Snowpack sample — Buffalo Mountain, Silverthorne, Colorado, USA (2/22/26, 2:02 PM MST)
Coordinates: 39.622, -106.113
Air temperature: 33 °F
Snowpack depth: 63 cm
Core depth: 50 cm
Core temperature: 28.4 °F
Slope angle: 11°, slope face: 116°
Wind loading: low
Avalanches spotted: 0
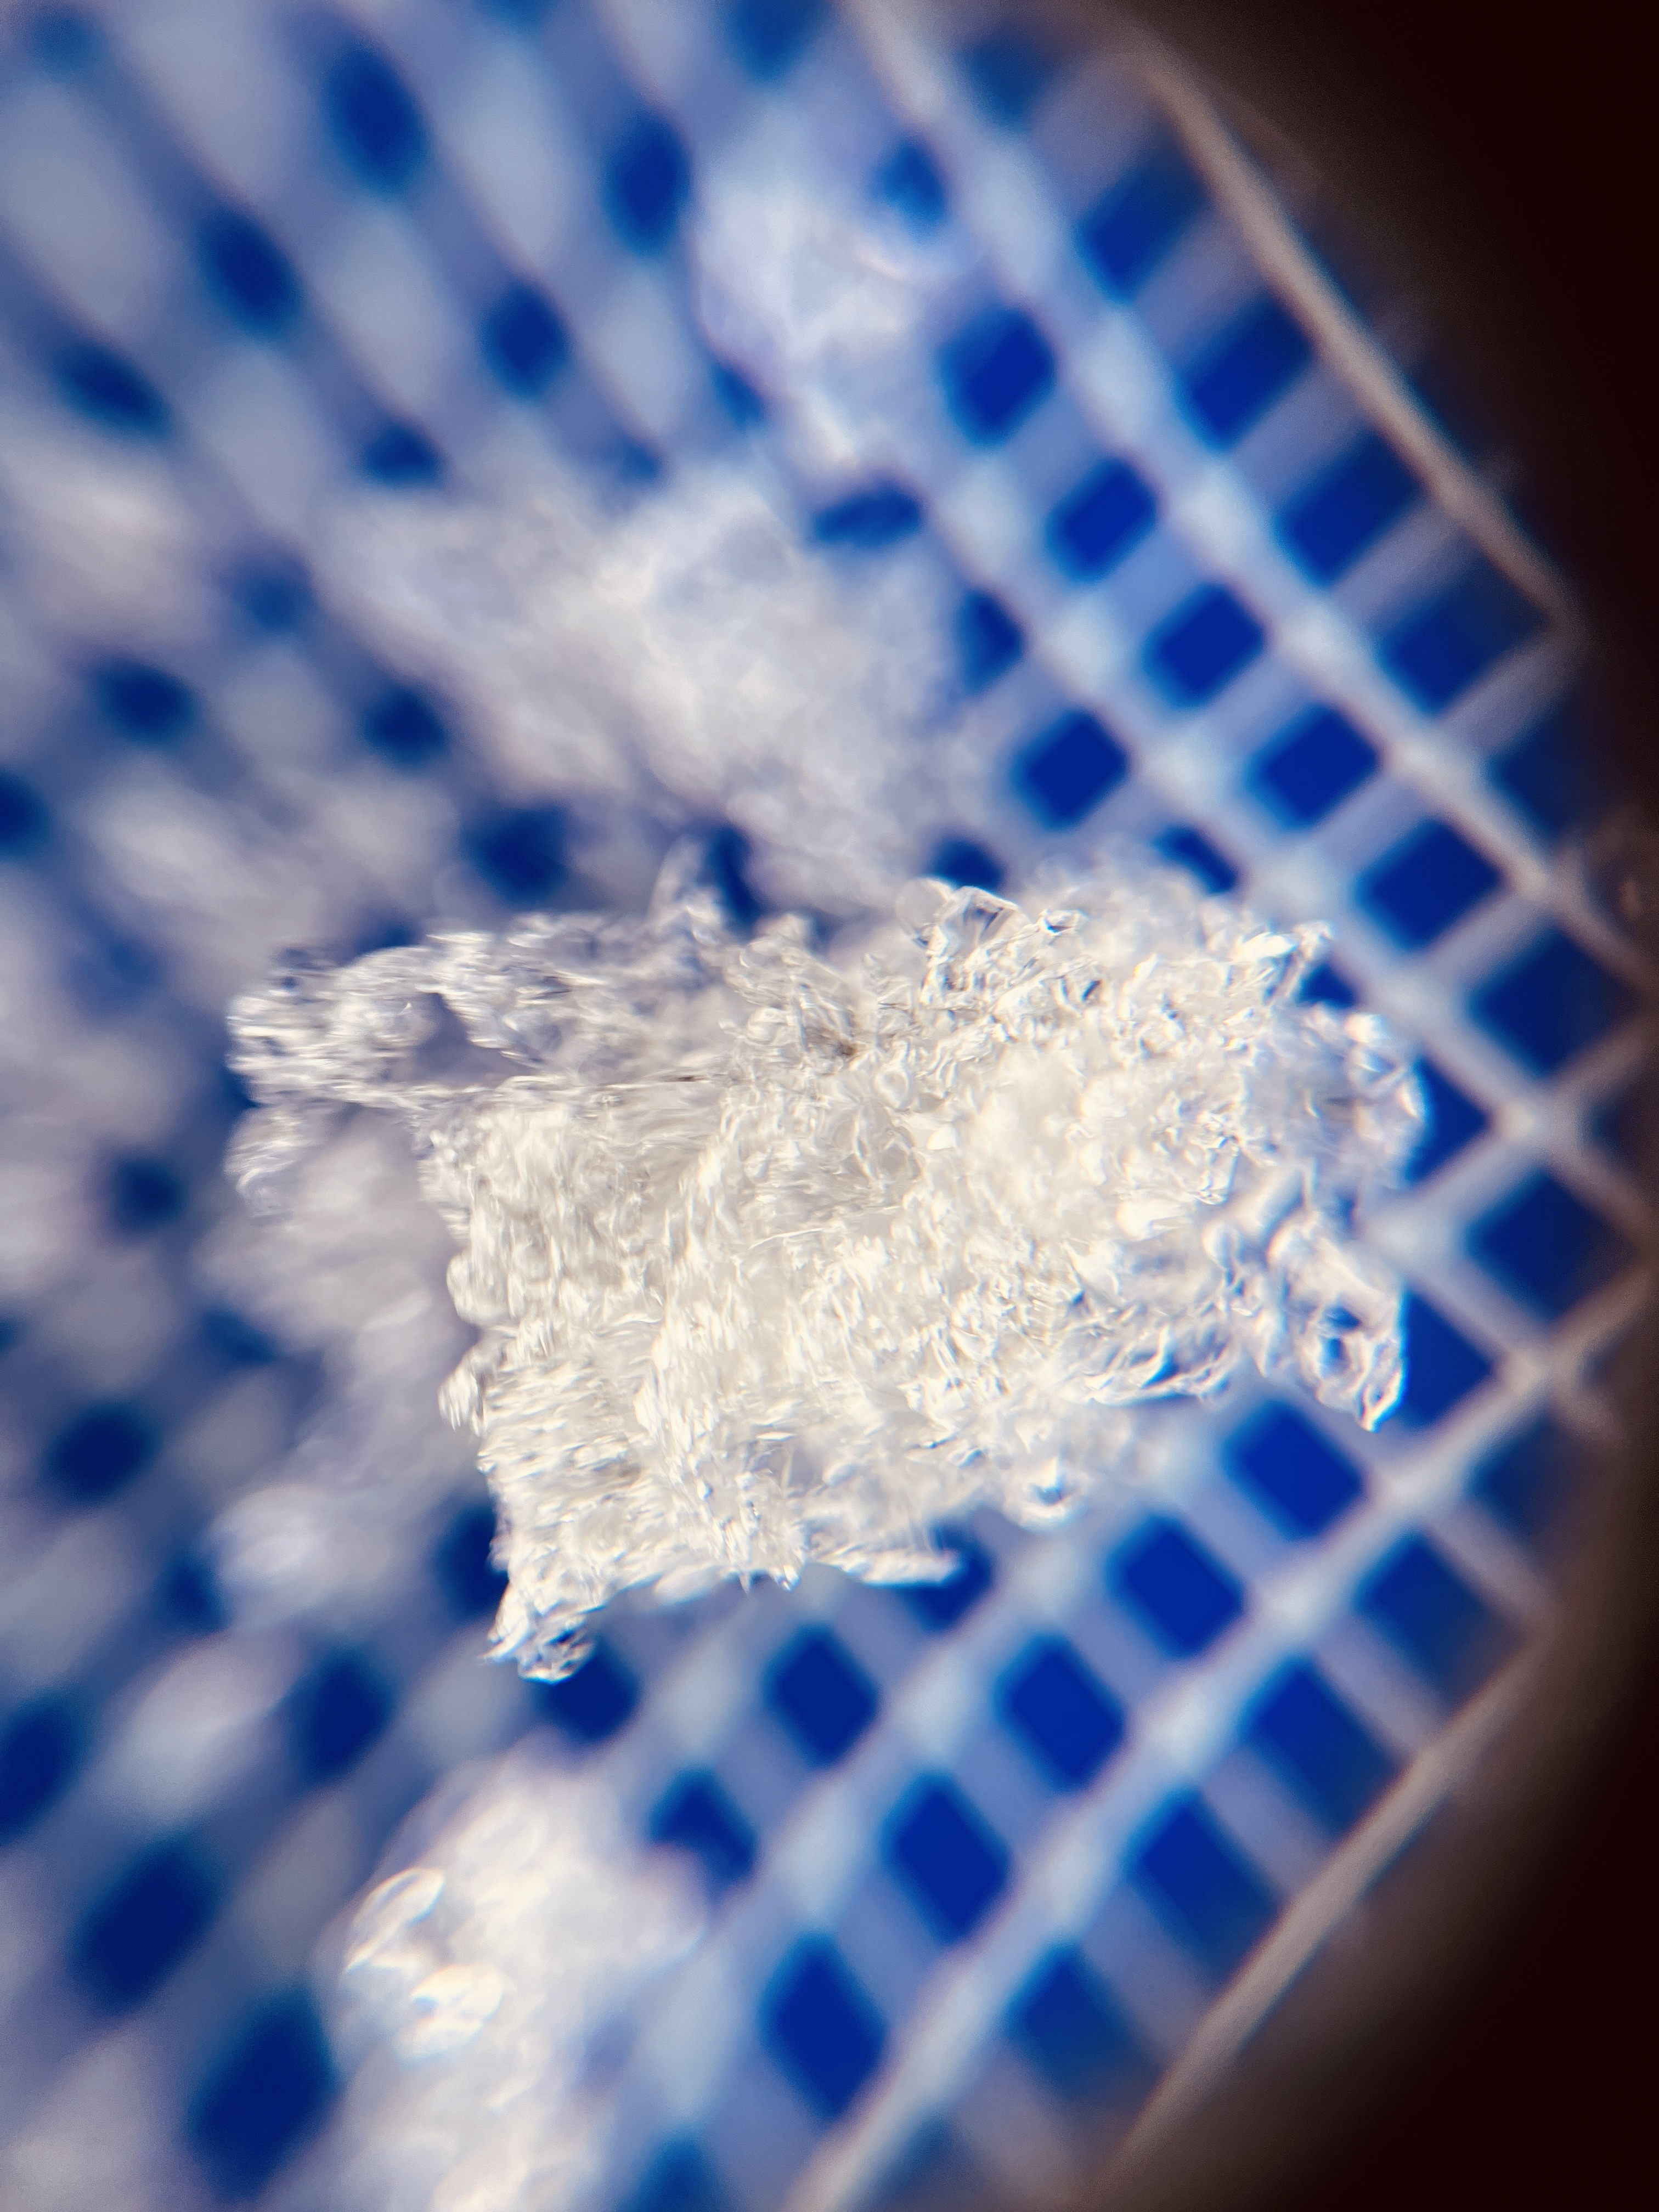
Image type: magnified_profile
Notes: In a firebreak similar to site 1, minimal wind loading with no spotted avalanches (not many faces in view though)